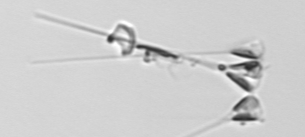
Label: Asterionellopsis_glacialis